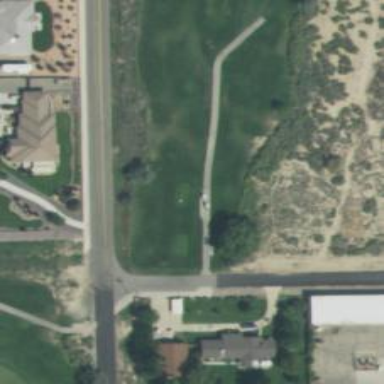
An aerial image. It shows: Golf tee.